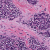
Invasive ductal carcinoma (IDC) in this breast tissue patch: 1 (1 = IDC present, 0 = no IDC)